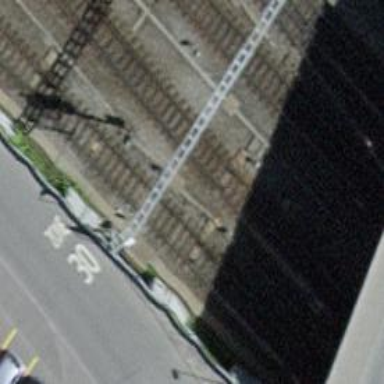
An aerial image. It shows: Railway switch.